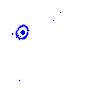
Particle: pion